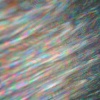
Label: sunburn